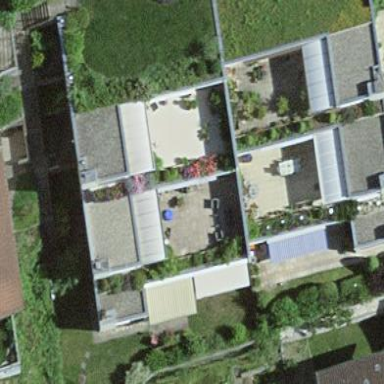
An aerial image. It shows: Terrace building.